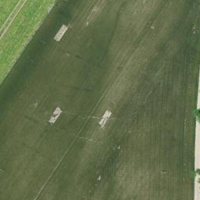
EUNIS habitat code: 52
Species observed at this site:
Cyperus esculentus